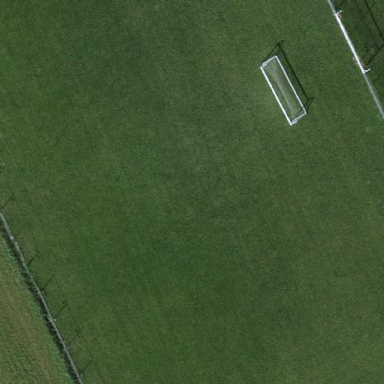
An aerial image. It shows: Fence surrounding pitch designated for leisure land.